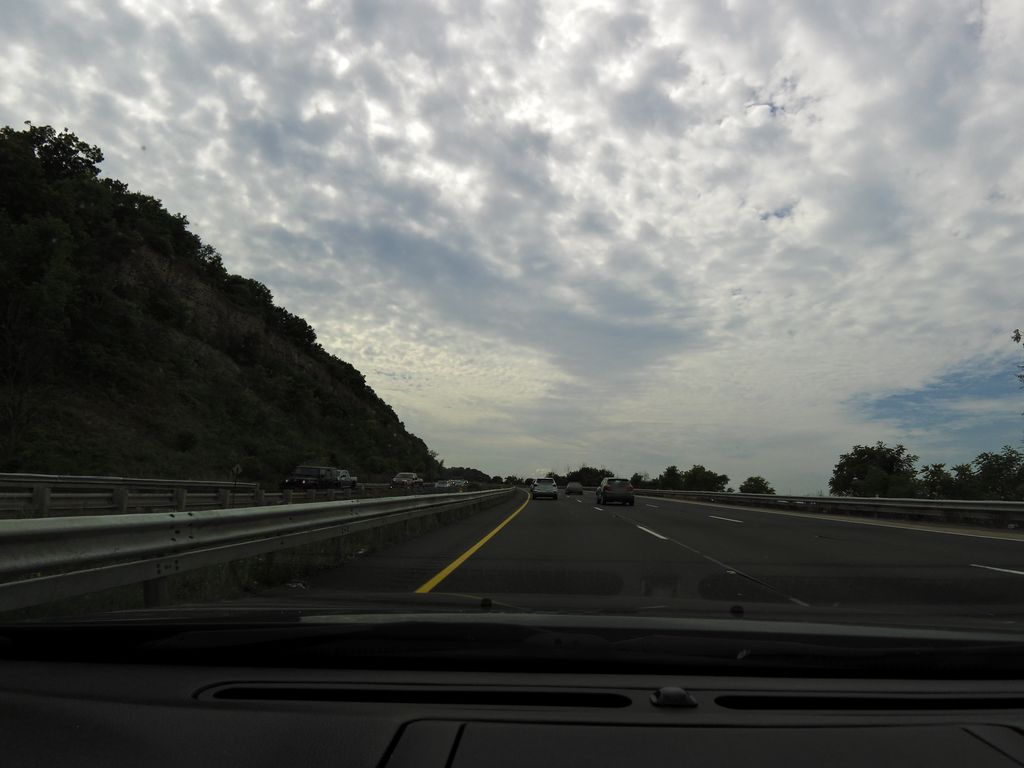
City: hamilton